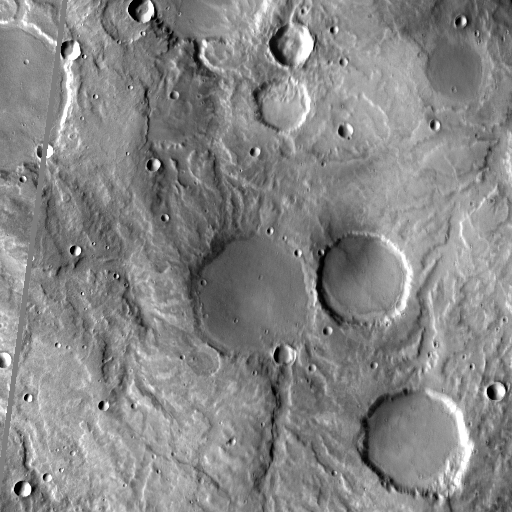
Crater classes present: Background, Other, Buried